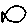
Label: fish